Interaction volume radius: 10 \u00c5
Interaction volume height: 30 \u00c5
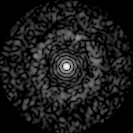
Disorder parameter: 0.8319